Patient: sex F, age 75
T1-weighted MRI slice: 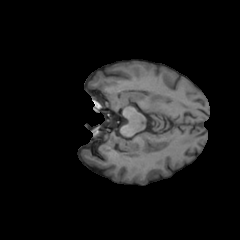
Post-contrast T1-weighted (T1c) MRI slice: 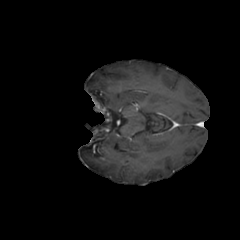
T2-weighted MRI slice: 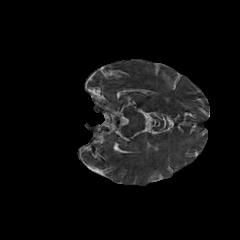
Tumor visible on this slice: no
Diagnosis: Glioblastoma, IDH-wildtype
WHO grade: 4